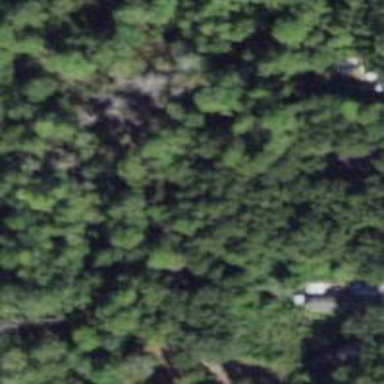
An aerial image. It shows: Mixed woodland area with various types of leaves.